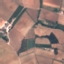
Land use / land cover: PermanentCrop